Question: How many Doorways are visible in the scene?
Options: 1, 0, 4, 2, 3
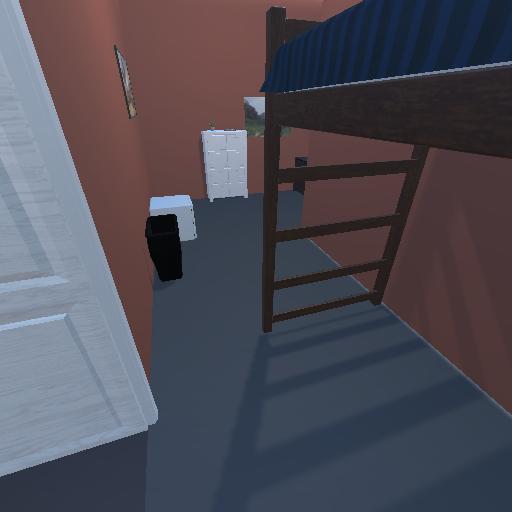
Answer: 1